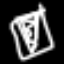
Label: diamond